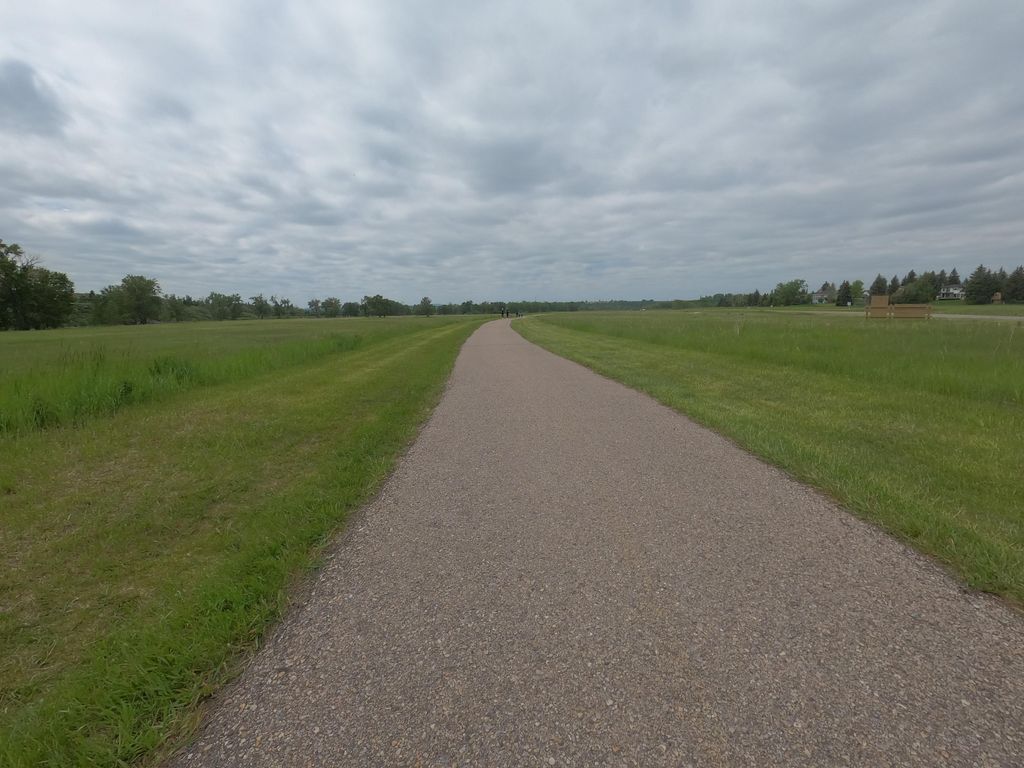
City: calgary